Aerial crown-view tile of a tropical tree (Barro Colorado Island, Panama), acquired 20240611:
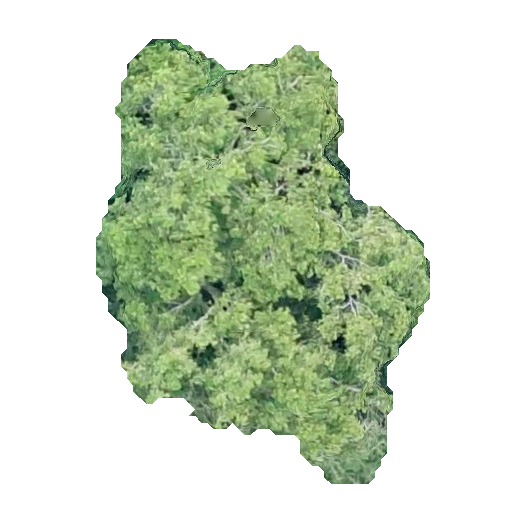
Species: Guapira myrtiflora
GBIF accepted scientific name: Guapira myrtiflora
Crown area: 155.854 m²